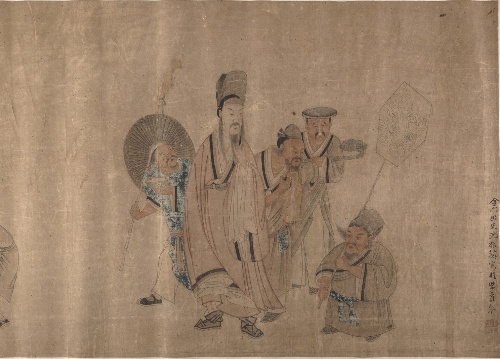
Artist: Shen Zhenlin
Date: mid-19th century
Object type: Handscroll
Classification: Paintings
Medium: Handscroll; ink and color on paper
Culture: China
Period: Qing dynasty (1644–1911)
Dimensions: 18 1/4 x 43 in. (46.4 x 109.2 cm)
Department: Asian Art
Credit line: Bequest of Katherine S. Dreier, 1952
Accession year: 1952
Repository: Metropolitan Museum of Art, New York, NY
Tags: Men